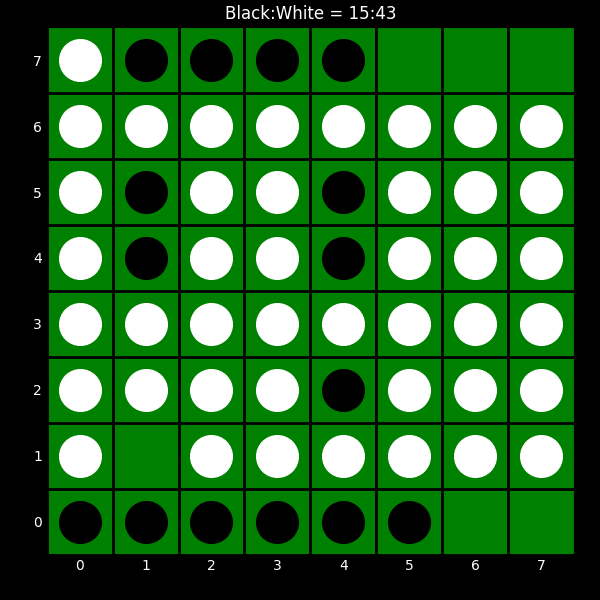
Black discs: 15
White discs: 43